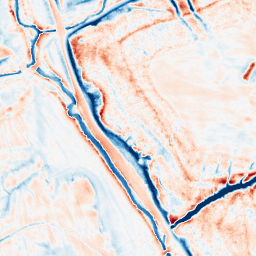
Category: edge_preserving
Decomposition family: anisotropic_diffusion
Decomposition parameters: iterations: 50
kappa: 50
gamma: 0.2
Upsampling method: bspline
Upsampling parameters: scale: 2
Upsampling scale: 2